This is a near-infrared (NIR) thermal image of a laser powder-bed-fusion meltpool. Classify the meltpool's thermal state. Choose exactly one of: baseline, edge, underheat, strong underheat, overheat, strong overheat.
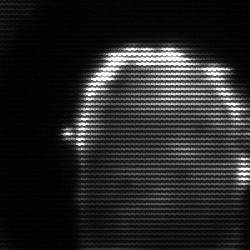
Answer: baseline